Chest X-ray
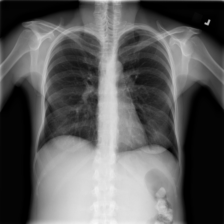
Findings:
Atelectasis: negative
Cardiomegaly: negative
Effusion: negative
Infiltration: negative
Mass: negative
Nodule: negative
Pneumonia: negative
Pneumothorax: negative
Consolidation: negative
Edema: negative
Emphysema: negative
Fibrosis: negative
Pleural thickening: negative
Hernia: negative